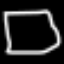
Label: square